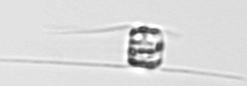
Label: Chaetoceros_danicus